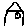
Label: house